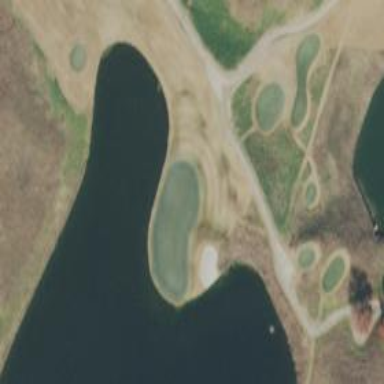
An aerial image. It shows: View of golf hole.